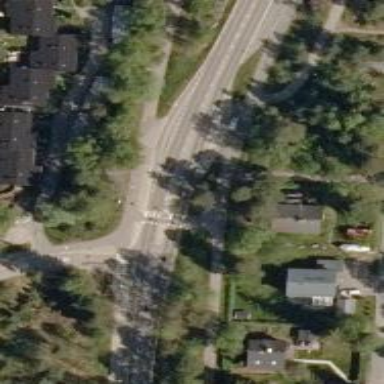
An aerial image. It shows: Cycleway with asphalt surface and crossing island for cyclists.